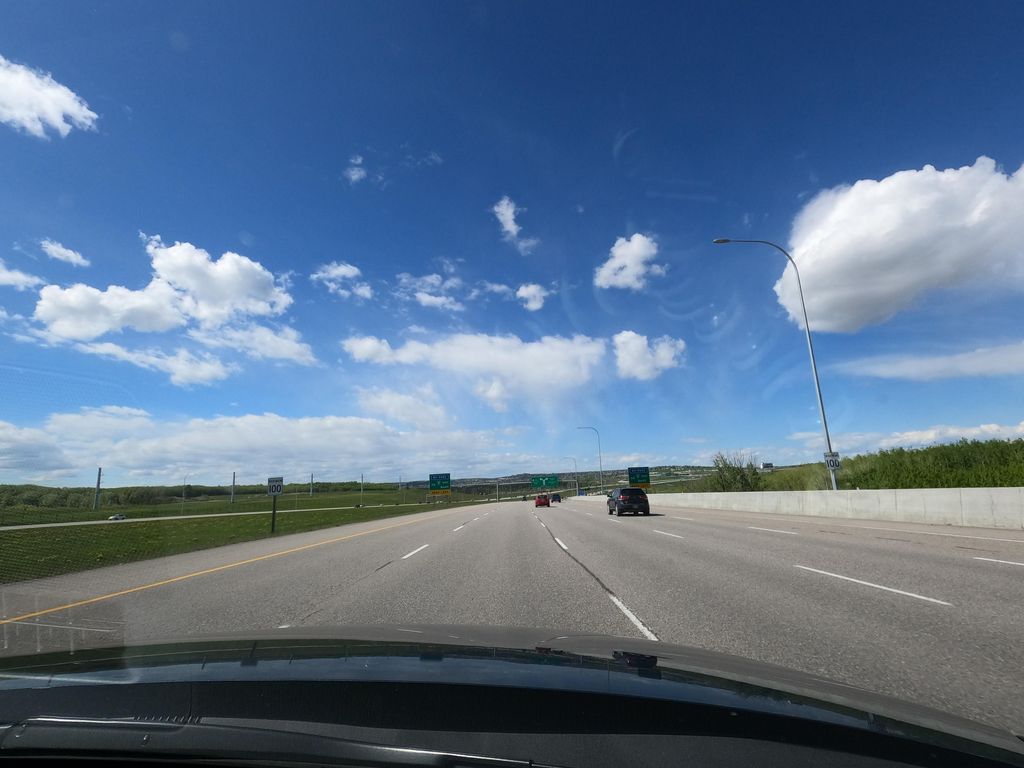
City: calgary